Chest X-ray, PA view. Patient: 35 years old, sex F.
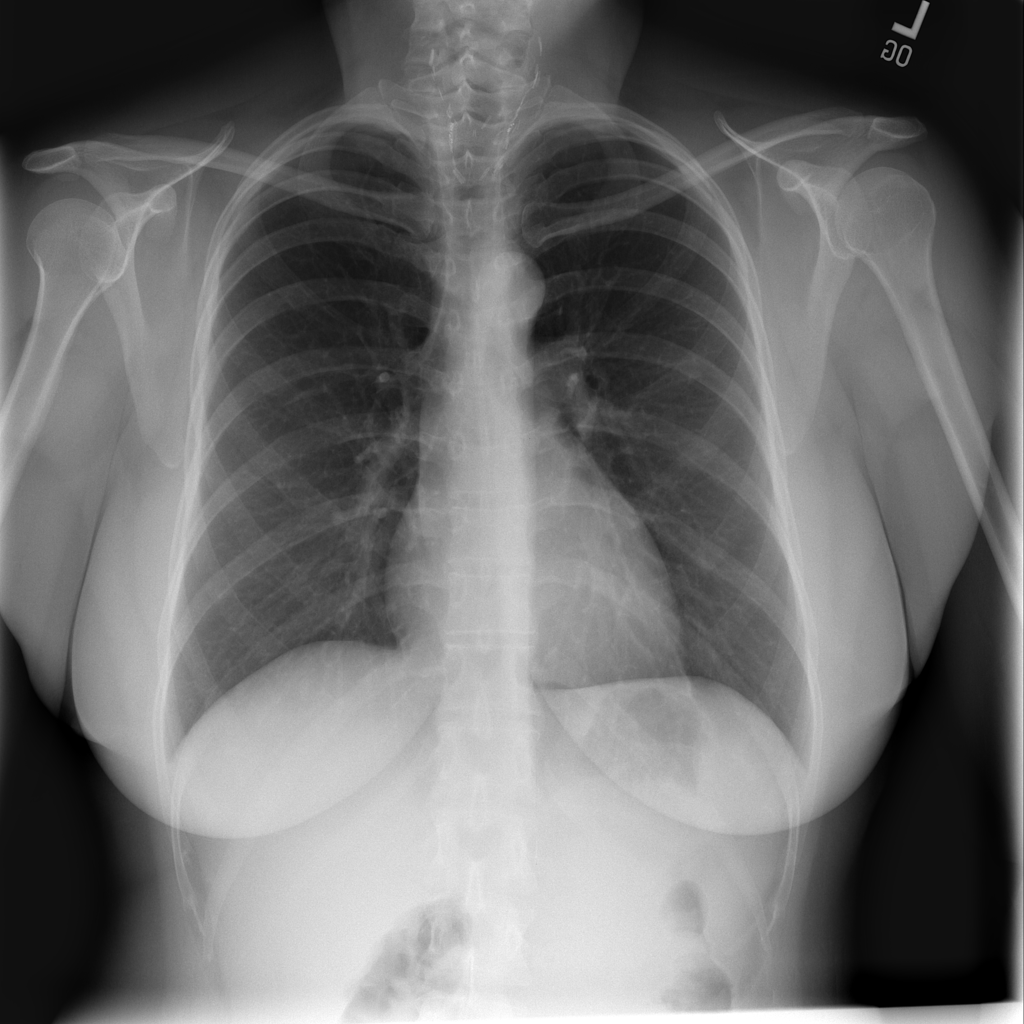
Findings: No Finding